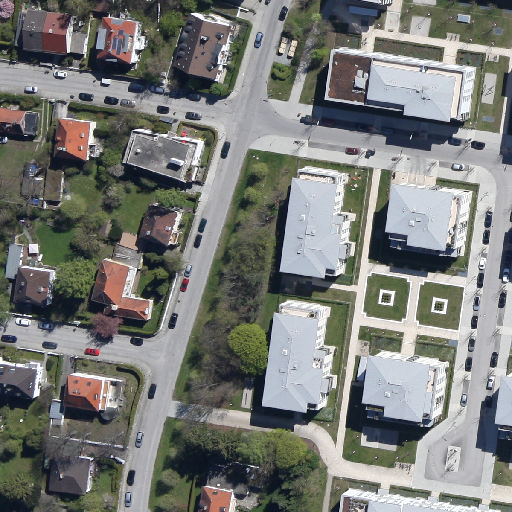
Referring expression: vehicle in the parking area